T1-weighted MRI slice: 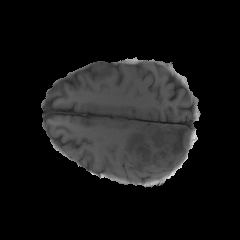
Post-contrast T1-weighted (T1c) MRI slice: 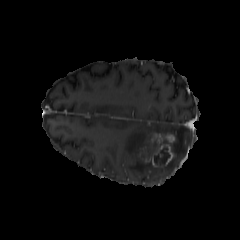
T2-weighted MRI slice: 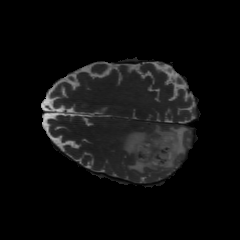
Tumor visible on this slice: yes